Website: macys
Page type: account-selection
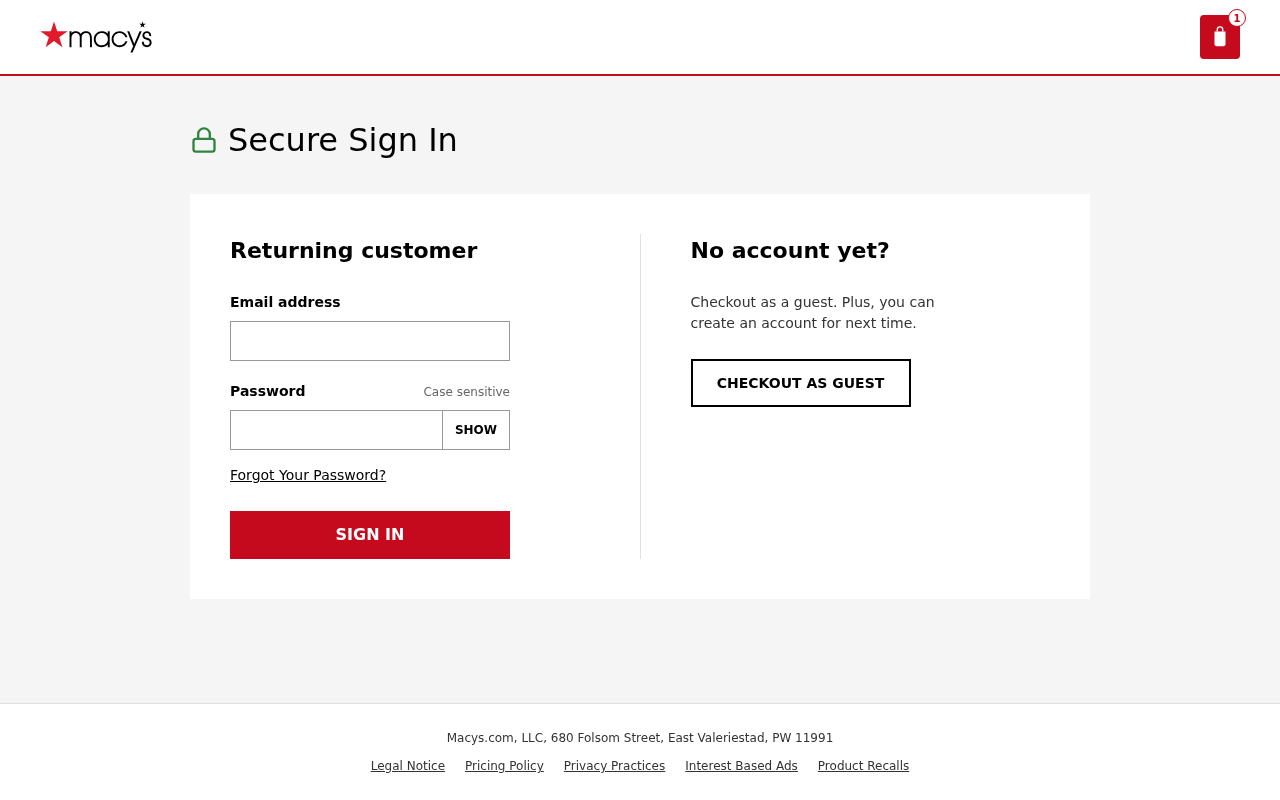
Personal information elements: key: PII_EMAIL
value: krussell@hotmail.com
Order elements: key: ORDER_NUM_ITEMS
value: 1